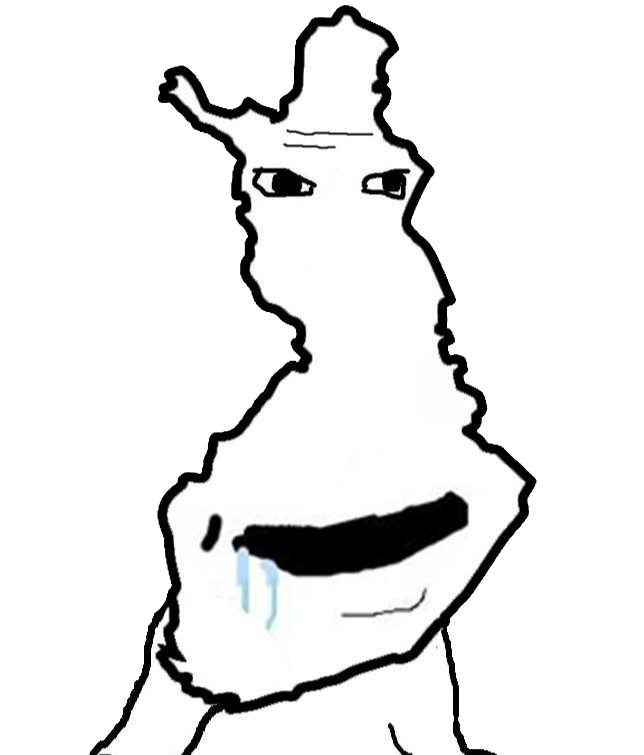
Label: 5_Brainlet